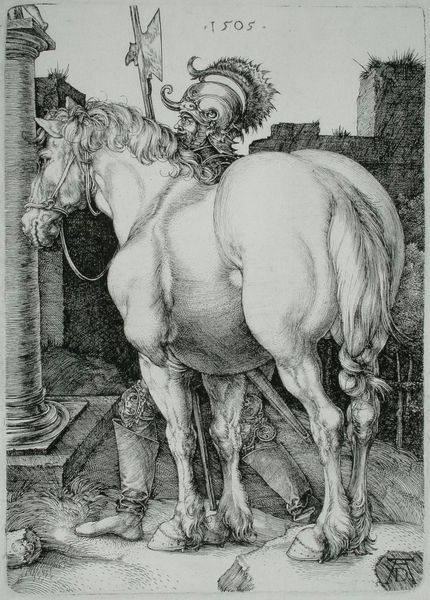
Titel: Das große Pferd
Künstler: Albrecht Dürer
Institution: (Seriendruck)
Schlagwörter: feder, kopf, körper, mann, schatten, weiß, stadt, grau, hintergrund, licht, nase, profil, schwarz, säule, vordergrund, zeichnung, blick, gebäude, gras, haus, tier, bart, anatomie, augen, knoten, mensch, stein, steine, signatur, häuser, auge, realismus, kontrast, ohren, renaissance, pferd, reiter, beine, federbusch, fell, huf, hufe, mähne, schwanz, schweif, zaumzeug, zügel, hintern, holzschnitt, rückenansicht, gelenke, studie, kamm, mauer, grafik, graphik, krieg, lanze, detail, muskeln, zahlen, knie, jahreszahl, muskulös, flechten, ruine, burg, mauerwerk, hinten, druck, schnitt, schwarzweiss, monogramm, schraffur, radierung, stich, schwert, soldat, waffe, helm, stiefel, ritter, rüstung, schimmel, römer, axt, ross, muskel, nüstern, krieger, stall, hellebarde, stadtmauer, halfter, zaum, kreuzzug, ritterrüstung, büschel, speer, dorisch, dürer, helmbusch, 1505, kupferstich, zinne, schwere, hinterteil, kraftvoll, lederstiefel, albrecht dürer, sehnen, beobachtung, datiert, köroer, schwaif, geknüpft, landsknecht, bewaffnung, bodenständigkeit, deutsche kunst, gestriegelt, holzscchnitt, kaltblut, kriegspferd, naturnähe, renaissace, zeitgeist, dürermonogramm, helmbausch, ner, radierung pferd mit ritter, helmkamm